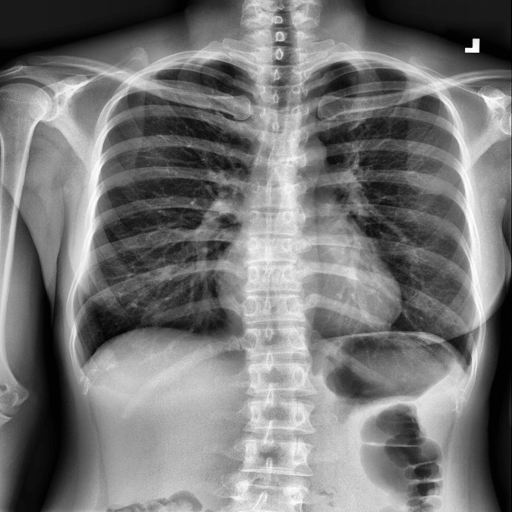
Finding: NORMAL